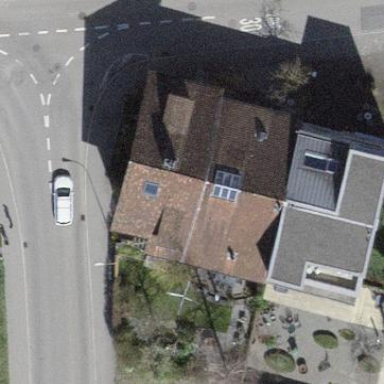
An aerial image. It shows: Terrace-style building with gabled roof.